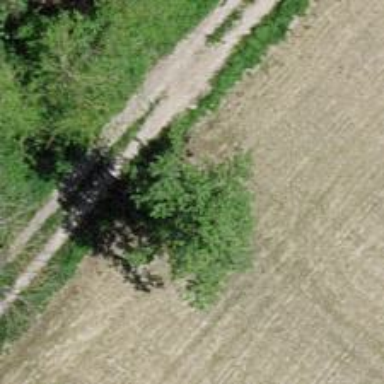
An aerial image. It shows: Agricultural area with broadleaved deciduous trees.